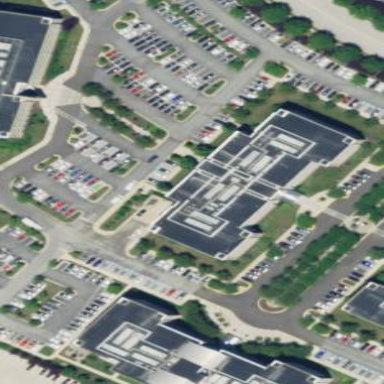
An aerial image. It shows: Commercial building.